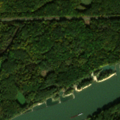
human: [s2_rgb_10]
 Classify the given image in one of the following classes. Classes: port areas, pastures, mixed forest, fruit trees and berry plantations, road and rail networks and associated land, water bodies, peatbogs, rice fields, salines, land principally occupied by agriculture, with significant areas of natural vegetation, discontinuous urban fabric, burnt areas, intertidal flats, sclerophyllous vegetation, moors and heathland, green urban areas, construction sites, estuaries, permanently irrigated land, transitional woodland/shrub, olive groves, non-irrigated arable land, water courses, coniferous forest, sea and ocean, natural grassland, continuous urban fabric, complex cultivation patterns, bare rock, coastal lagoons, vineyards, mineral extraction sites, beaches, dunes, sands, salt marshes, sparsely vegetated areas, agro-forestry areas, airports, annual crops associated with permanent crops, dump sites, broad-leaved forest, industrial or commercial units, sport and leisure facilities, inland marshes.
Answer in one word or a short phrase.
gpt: broad-leaved forest, water courses